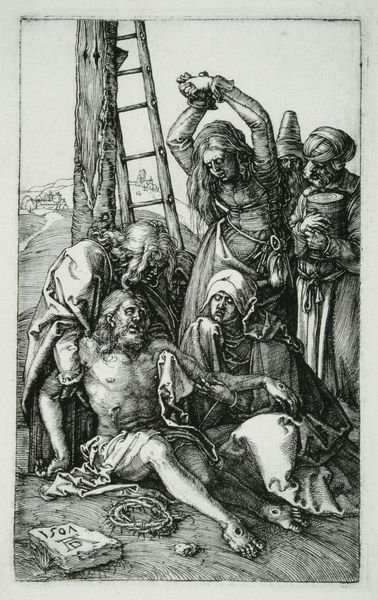
Titel: Kupferstich-Passion, 12 - Die Beweinung
Künstler: Albrecht Dürer
Standort: viele Standorte
Institution: Seriendruck
Schlagwörter: baum, berg, fuß, himmel, körper, lendenschurz, mann, nackt, schurz, umhang, weiß, wunde, bäume, frauen, landschaft, menschen, sitzen, stadt, frau, grau, haar, hintergrund, holz, hut, kleid, kleider, männer, schwarz, stützen, zeichnung, gürtel, schleier, tuch, weg, haube, alt, bart, arme, bibel, gesicht, halten, johannes, kleidung, leiche, mensch, rahmen, stein, taube, tod, tot, toter, trauer, hände, signatur, baumstamm, erde, hügel, stamm, boden, mantel, stoff, tücher, gewänder, krone, locken, renaissance, schultern, anhöhe, krug, beine, bein, füße, holzschnitt, schrift, dorf, grafik, sigantur, figuren, leiter, seile, treppe, lanze, tafel, inschrift, balken, faltenwurf, fallen, gefäß, krank, buch, glaube, kreuz, religion, sprossen, pfahl, druck, schwarz-weiss, monogramm, holzstich, loch, radierung, stich, seite, illustration, buchstaben, beten, allegorie, buchdruck, verzweiflung, christus, jesus, kreuzabnahme, kreuzigung, leichentuch, leichnam, pieta, schlaff, stigmata, wunden, wundmale, kranker, hilfe, krankheit, leid, leiden, schmerz, rinde, dornen, religiös, hot, dürer, maria, kupferstich, magdalena, gekreuzigt, beweinung, jerusalem, maria magdalena, salbgefäß, turban, schwamm, dornenkrone, grablegung, gefallen, dornenkranz, joseph, klagen, nürnberg, fraune, hexe, hexen, salben, gekreuzigter, abnahme, golgotha, nikodemus, albrecht, albrecht dürer, kummer, passion, gefesselt, steinigung, golgatha, inri, klage, steintafel, kreuzesabnahme, kaltnadelradierung, nach, jammern, pest, jasus, gesetzestafel, dornkrone, abgenommen, abhame, christi kreuzabnahme, leidender, leitersprossen, bedürftig, grafik#, jesus nach der kreuzabnahme, stüzten, dürere, jesus inri, dornenkronne, krezu, dornenkroen